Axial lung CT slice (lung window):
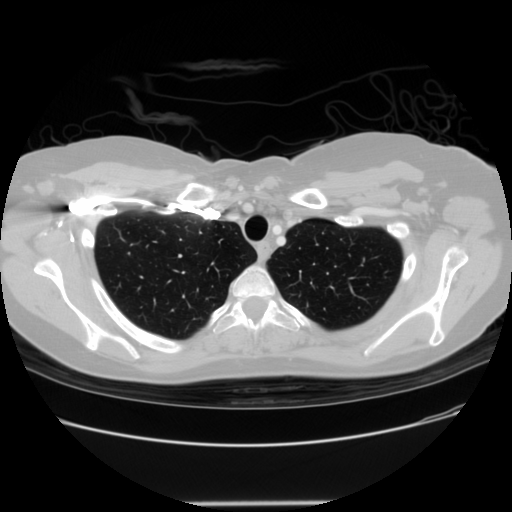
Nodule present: no